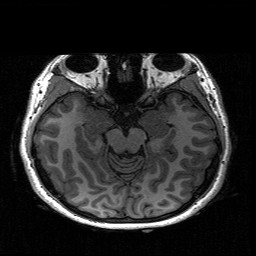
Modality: T1w
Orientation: coronal